Field crop: tomato
Growth stage: 1
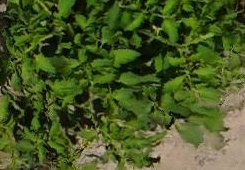
Species: tomato